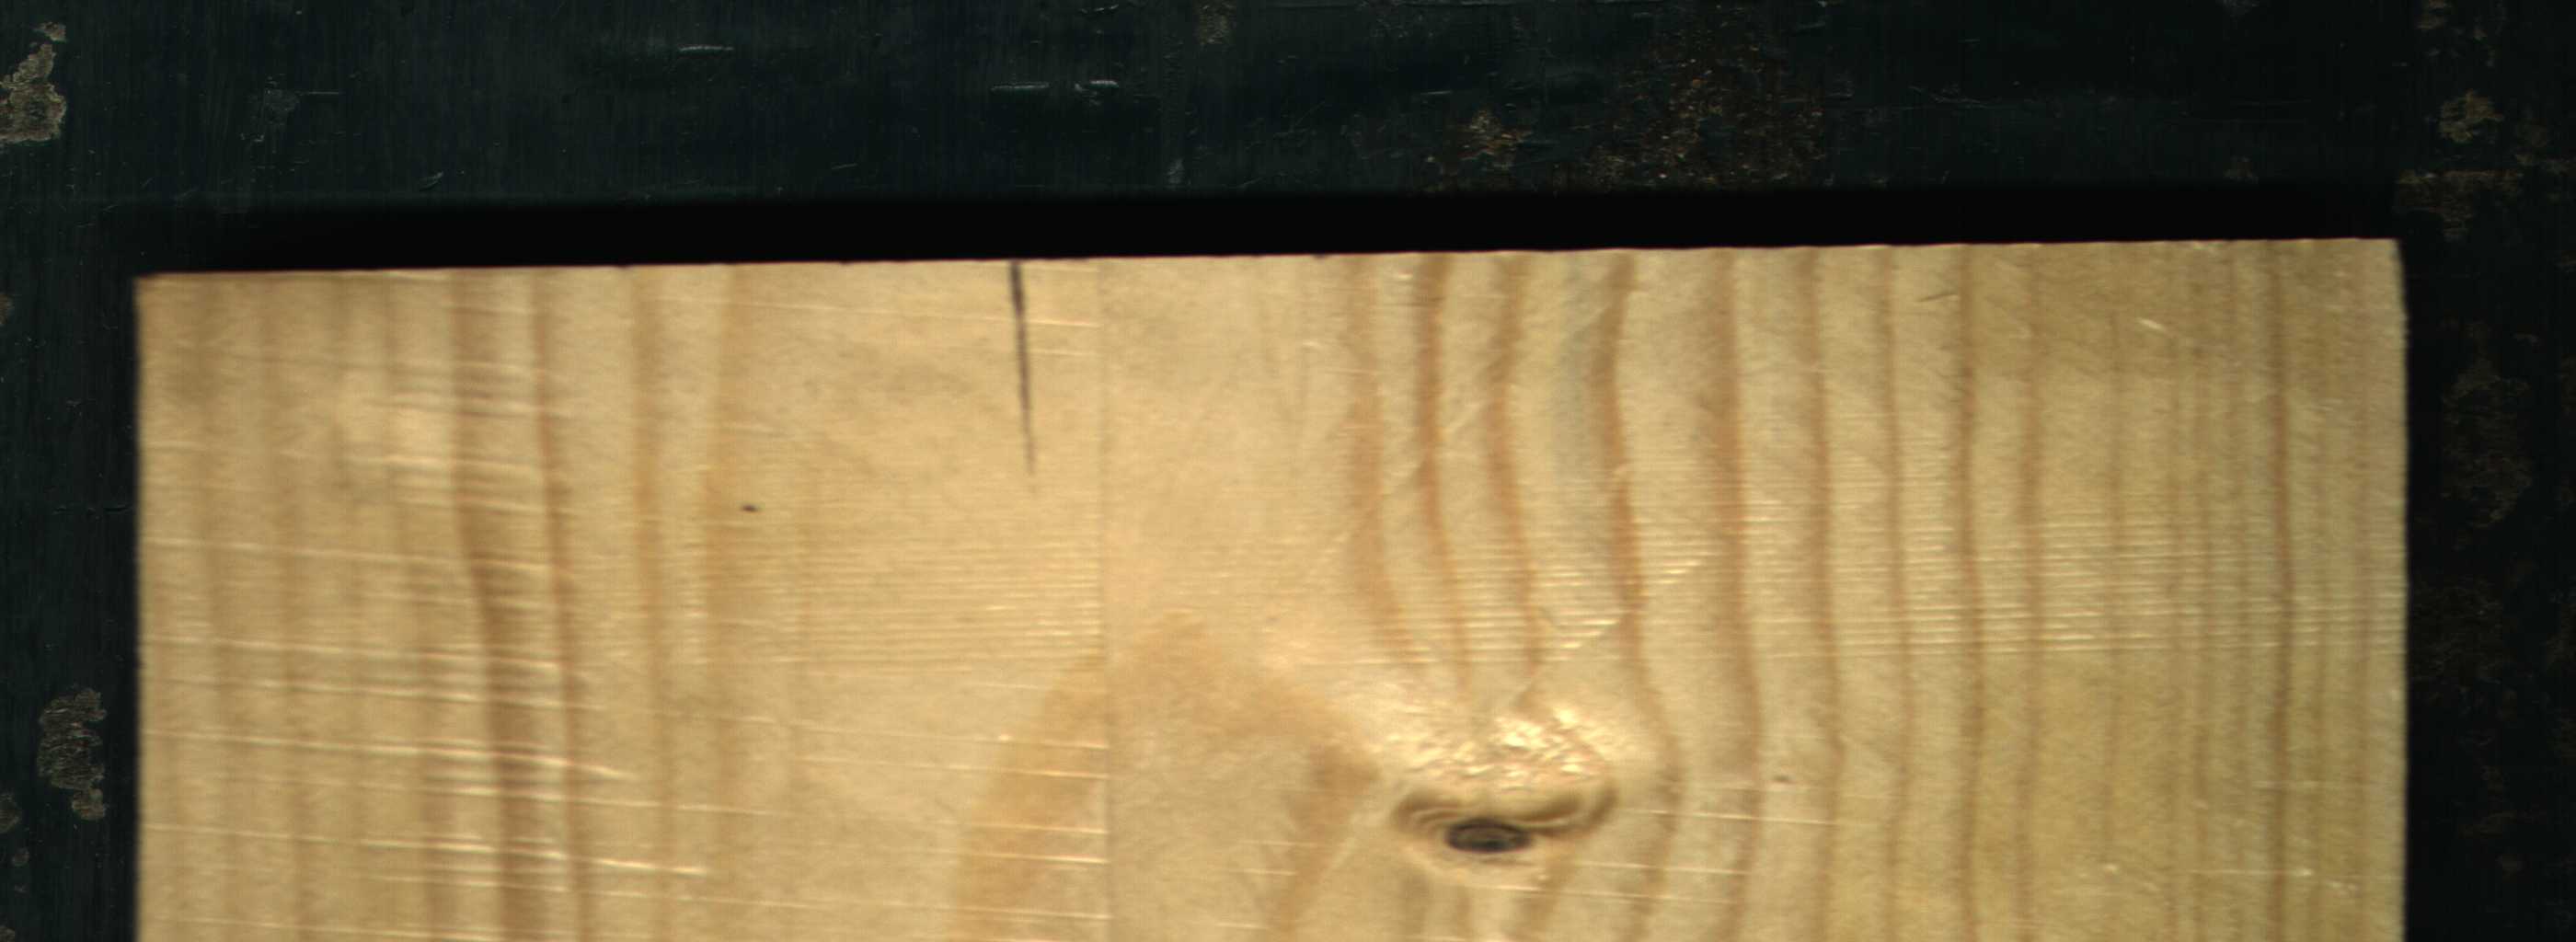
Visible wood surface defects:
Crack
Live_Knot